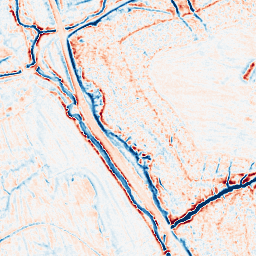
Category: multiscale
Decomposition family: dog_multiscale
Decomposition parameters: sigma_ratio: 1.6
n_scales: 3
base_sigma: 0.5
Upsampling method: cubic_catmull_rom
Upsampling parameters: scale: 4
Upsampling scale: 4